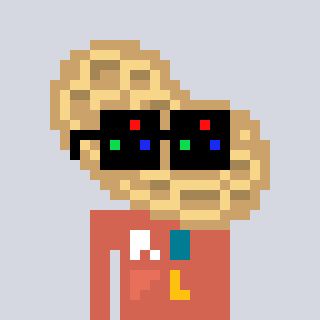
a pixel art character with square black sunglasses, a peanut-shaped head and a peachy-colored body on a cool background